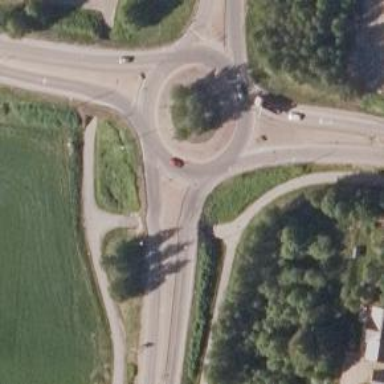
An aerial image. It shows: Asphalt road marked as trunk highway leading to roundabout.